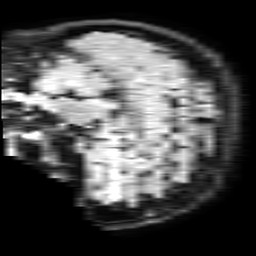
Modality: FLAIR
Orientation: sagittal
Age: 39
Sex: female
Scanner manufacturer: philips
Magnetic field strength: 1.5 T
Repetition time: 6 s
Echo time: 0.1029 s